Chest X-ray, AP view. Patient: 67 years old, sex F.
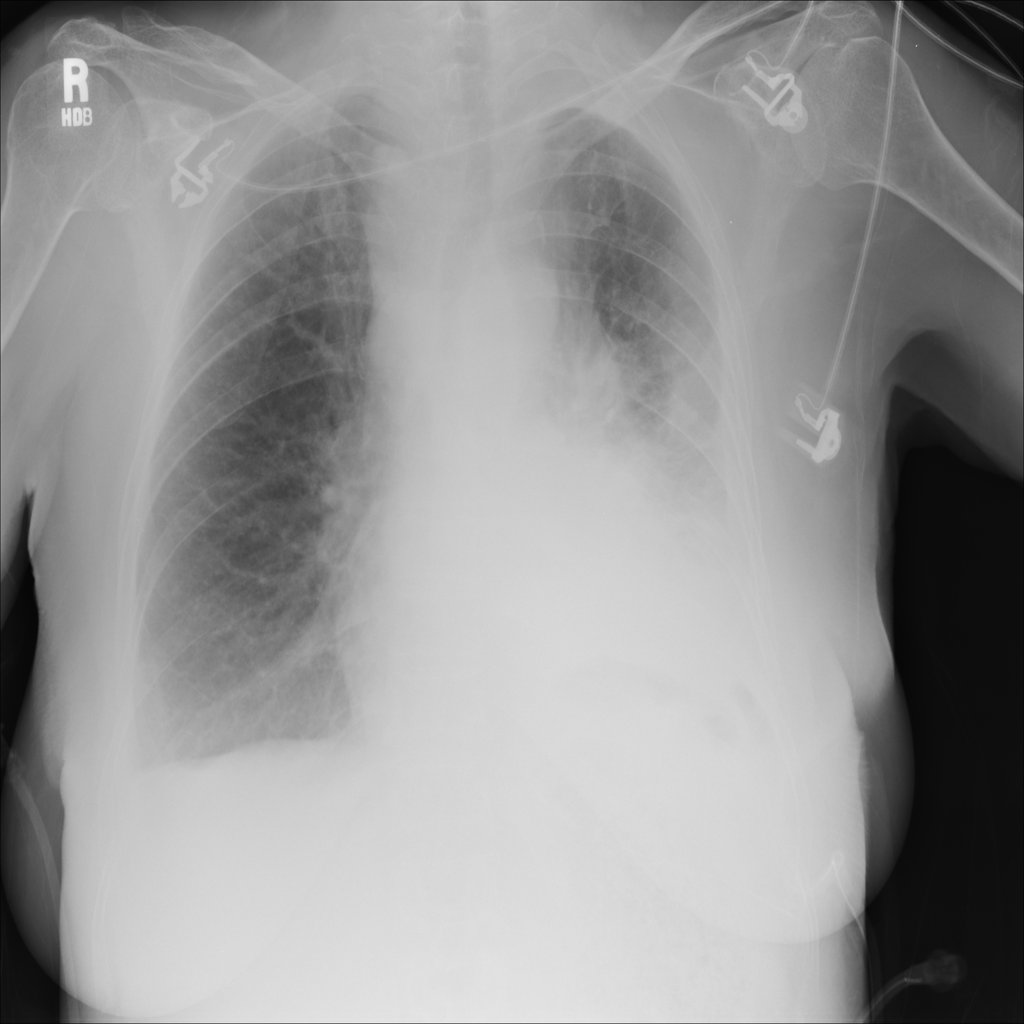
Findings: Effusion